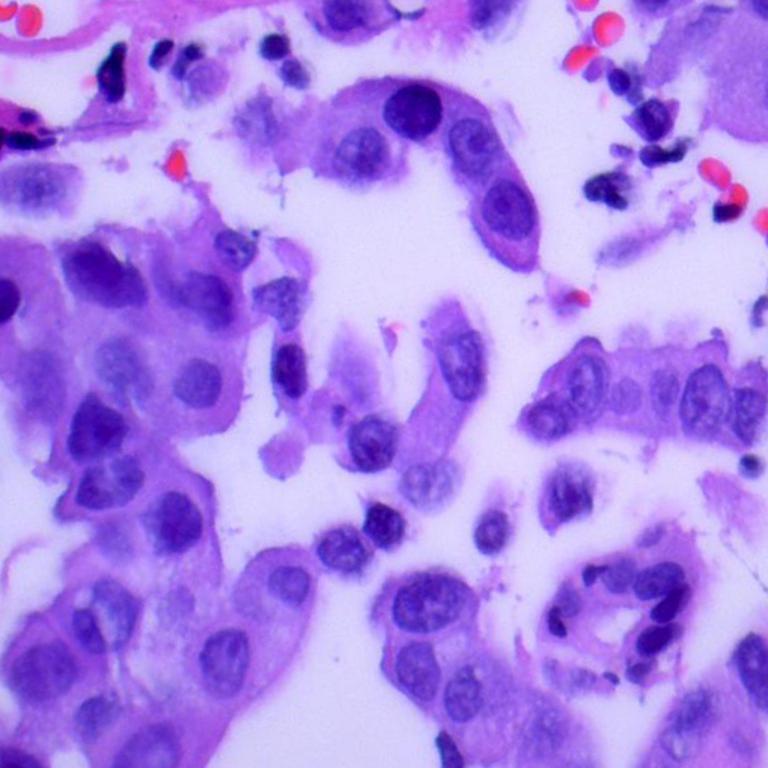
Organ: lung
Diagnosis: adenocarcinomas